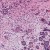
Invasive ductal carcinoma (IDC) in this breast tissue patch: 1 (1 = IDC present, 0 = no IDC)